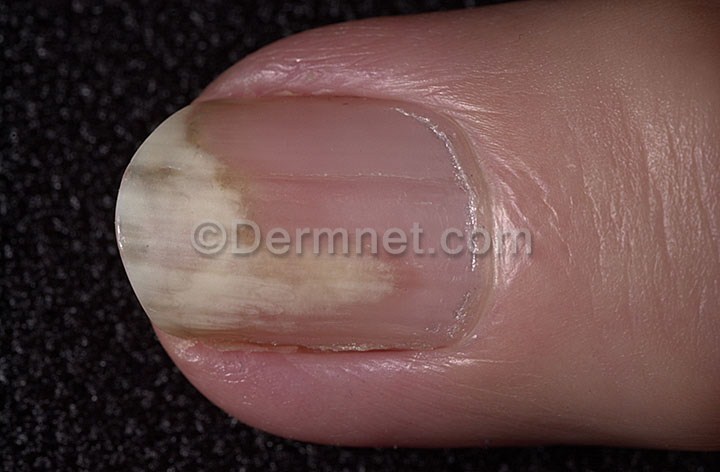
Disease: Nail Fungus and other Nail Disease